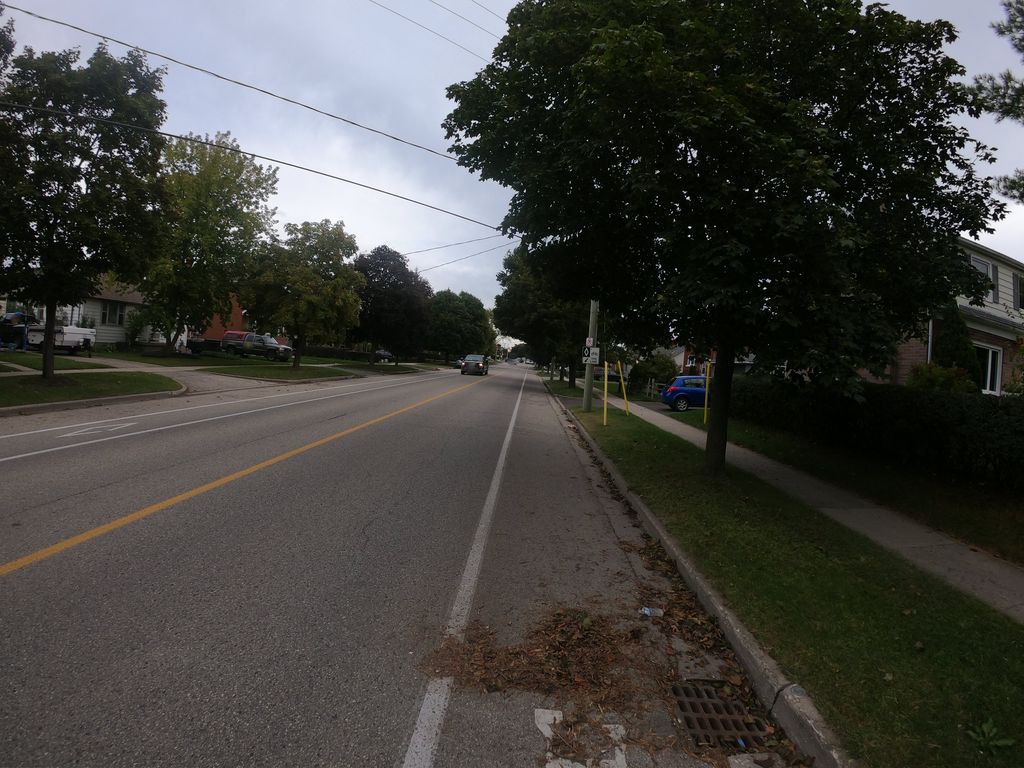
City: kitchener-waterloo